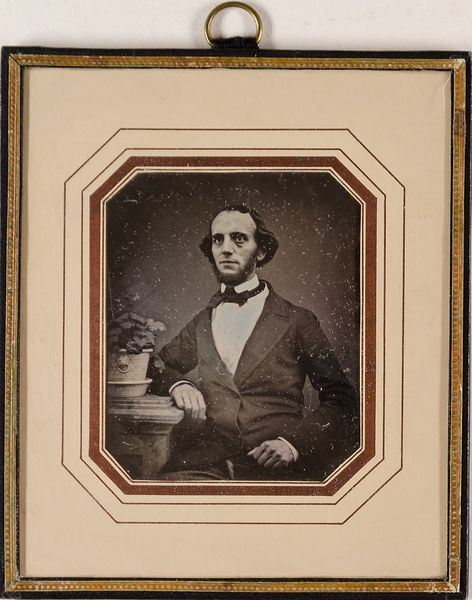
Titel: Unbekannter Mann: 8 Tage nach der Hochzeit am 29. August 1854
Künstler: L. J. Fraenkel senior
Standort: Hamburg
Institution: Museum für Kunst und Gewerbe Hamburg
Schlagwörter: mann, bart, portrait, figur, foto, fotografie, photographie, photo, lichtbild, daguerreotypie, bildwerke, angewandte und bildende kunst, hessische systematik, porträt, porträtfotografie, porträtphotographie, hüftbild